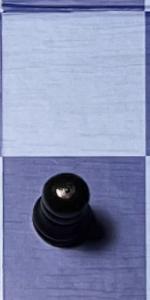
Label: Pawn_Black